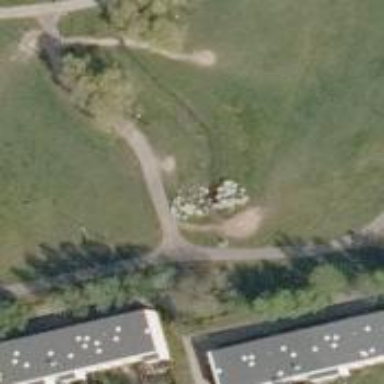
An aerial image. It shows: Disc golf basket.